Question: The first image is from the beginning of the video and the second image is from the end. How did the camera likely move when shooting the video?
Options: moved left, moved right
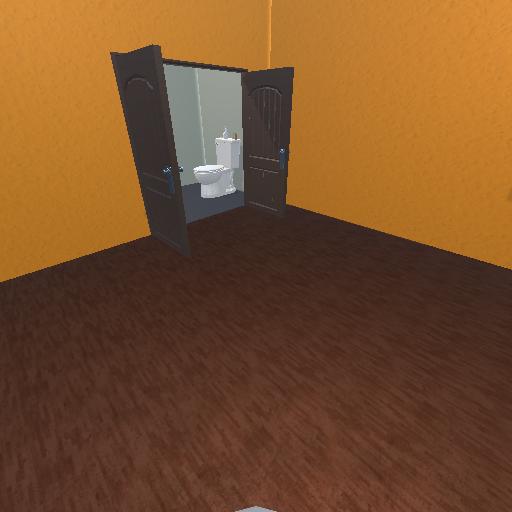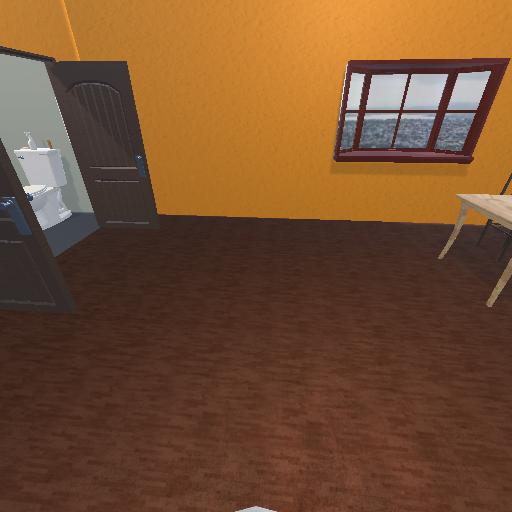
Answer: moved left